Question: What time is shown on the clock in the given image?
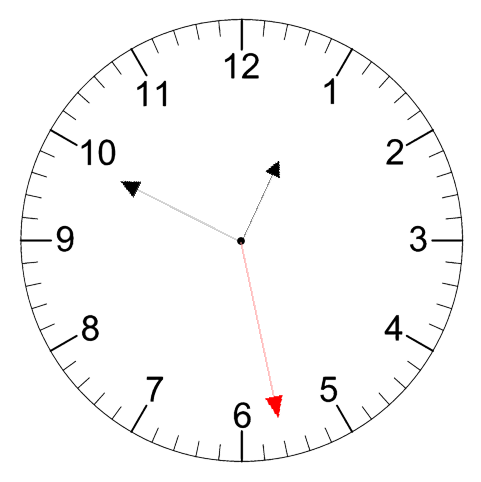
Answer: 12:49:28